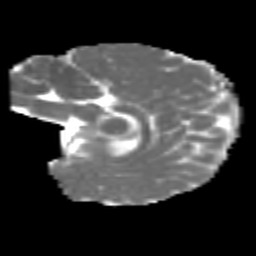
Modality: MD
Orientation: sagittal
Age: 7
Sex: male
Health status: healthy